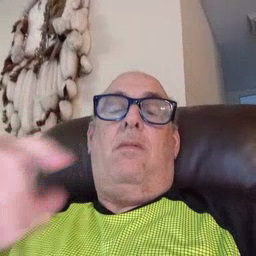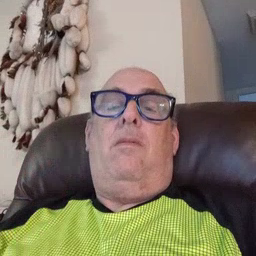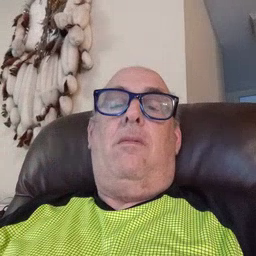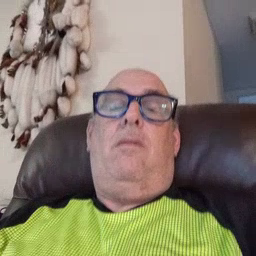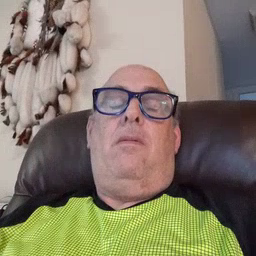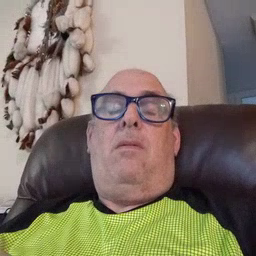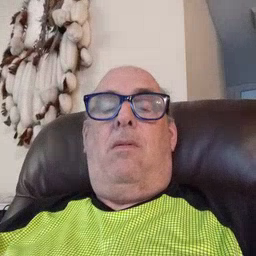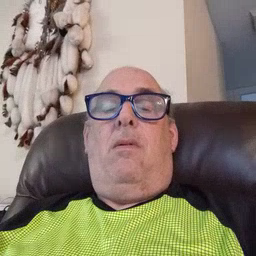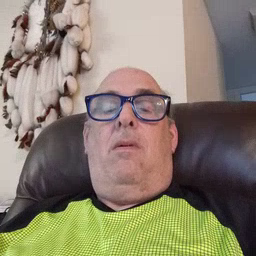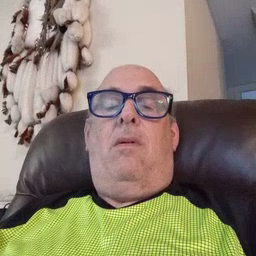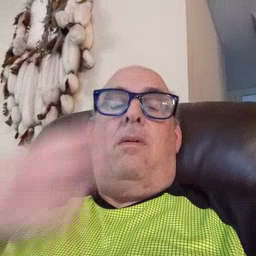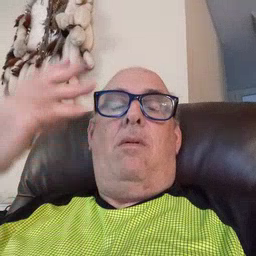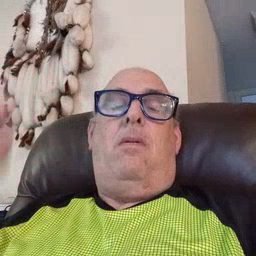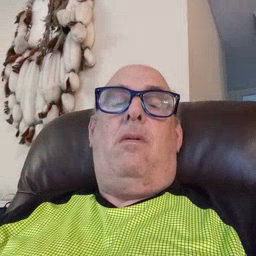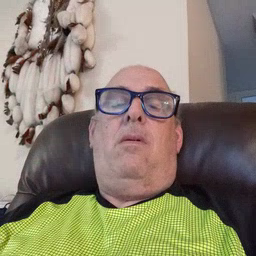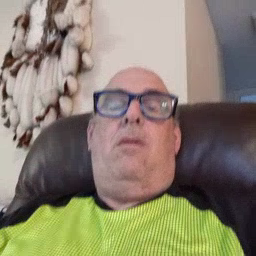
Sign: outside